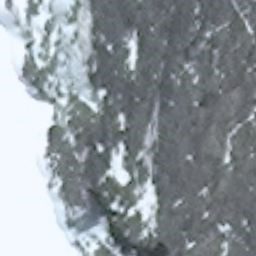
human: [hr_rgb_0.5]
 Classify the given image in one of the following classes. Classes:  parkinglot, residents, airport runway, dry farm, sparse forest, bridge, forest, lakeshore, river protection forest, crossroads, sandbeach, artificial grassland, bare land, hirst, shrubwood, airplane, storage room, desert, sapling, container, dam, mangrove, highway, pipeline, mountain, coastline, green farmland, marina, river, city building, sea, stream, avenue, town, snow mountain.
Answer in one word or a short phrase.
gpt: snow mountain